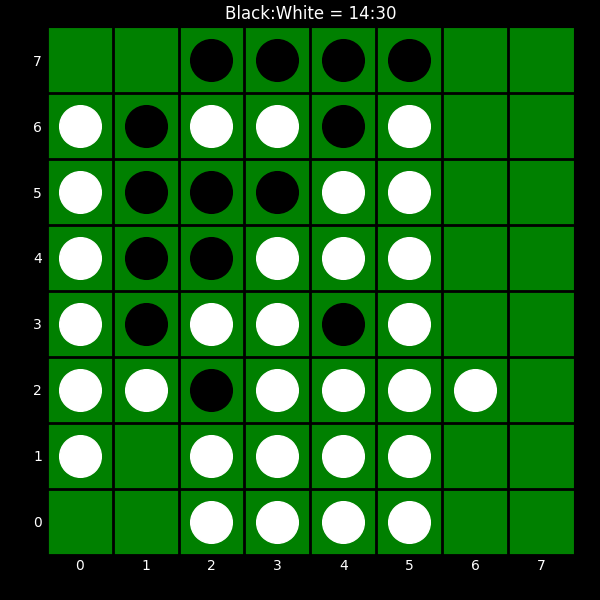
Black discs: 14
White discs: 30